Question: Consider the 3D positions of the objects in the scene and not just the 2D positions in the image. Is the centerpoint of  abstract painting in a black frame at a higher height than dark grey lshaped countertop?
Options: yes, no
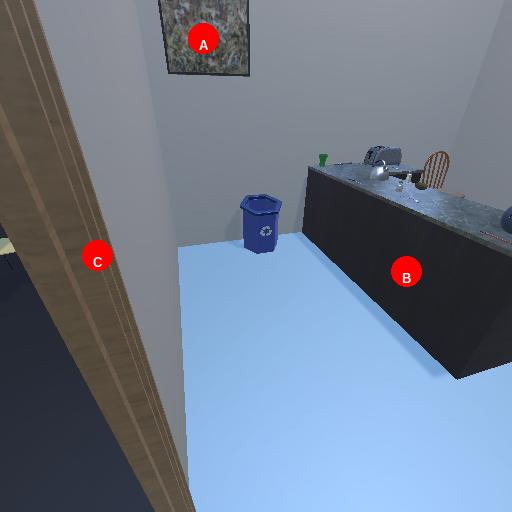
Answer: yes